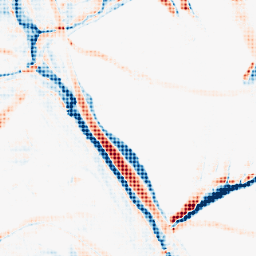
Category: morphological
Decomposition family: morphological_rect
Decomposition parameters: operation: average
width: 20
height: 10
Upsampling method: sinc_blackman
Upsampling parameters: scale: 4
kernel_size: 4
Upsampling scale: 4